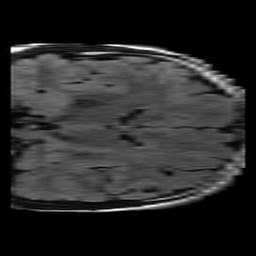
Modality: FLAIR
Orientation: coronal
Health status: ill
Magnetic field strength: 3 T